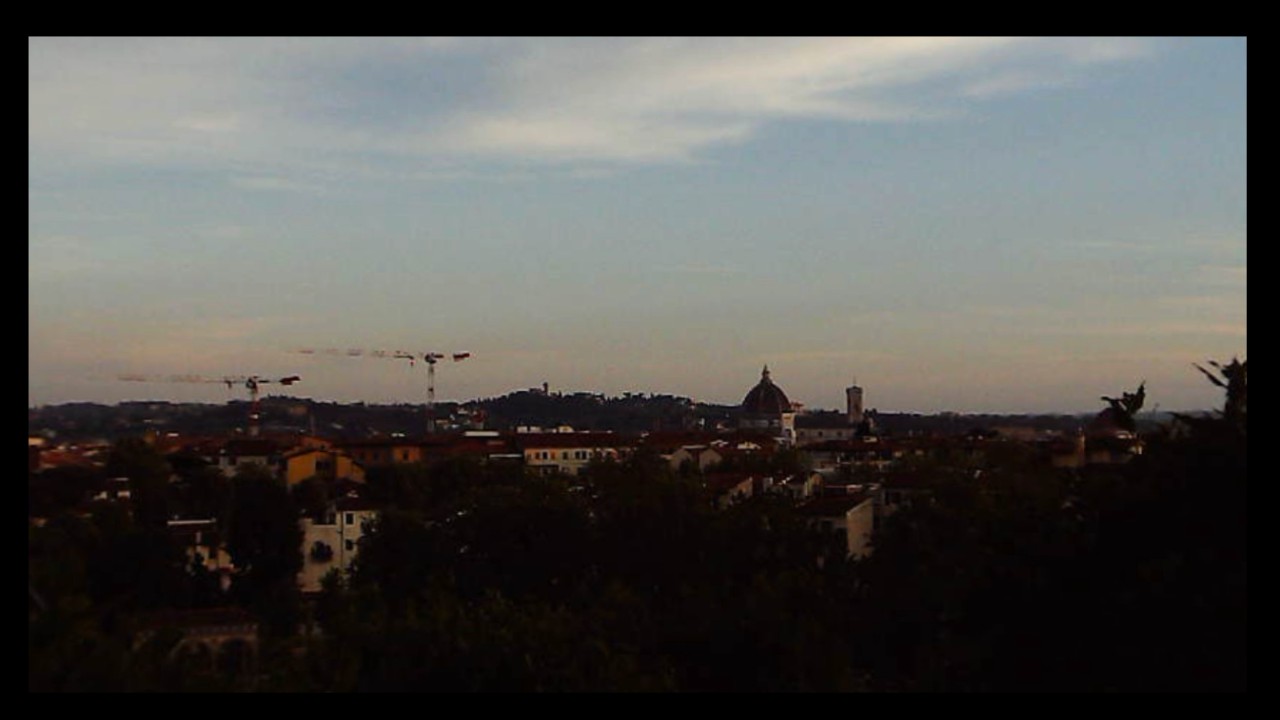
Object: Betafpv air75